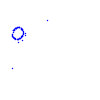
Particle: kaon